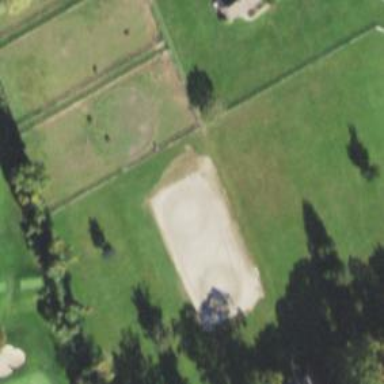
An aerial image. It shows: Golf bunker.